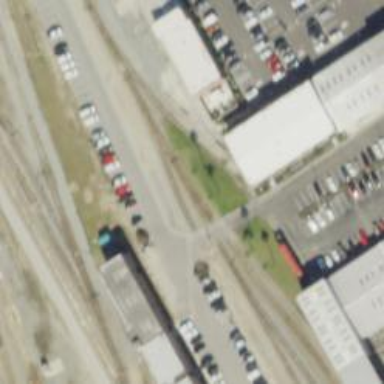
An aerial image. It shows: Railway yard in service.